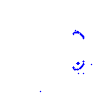
Particle: kaon